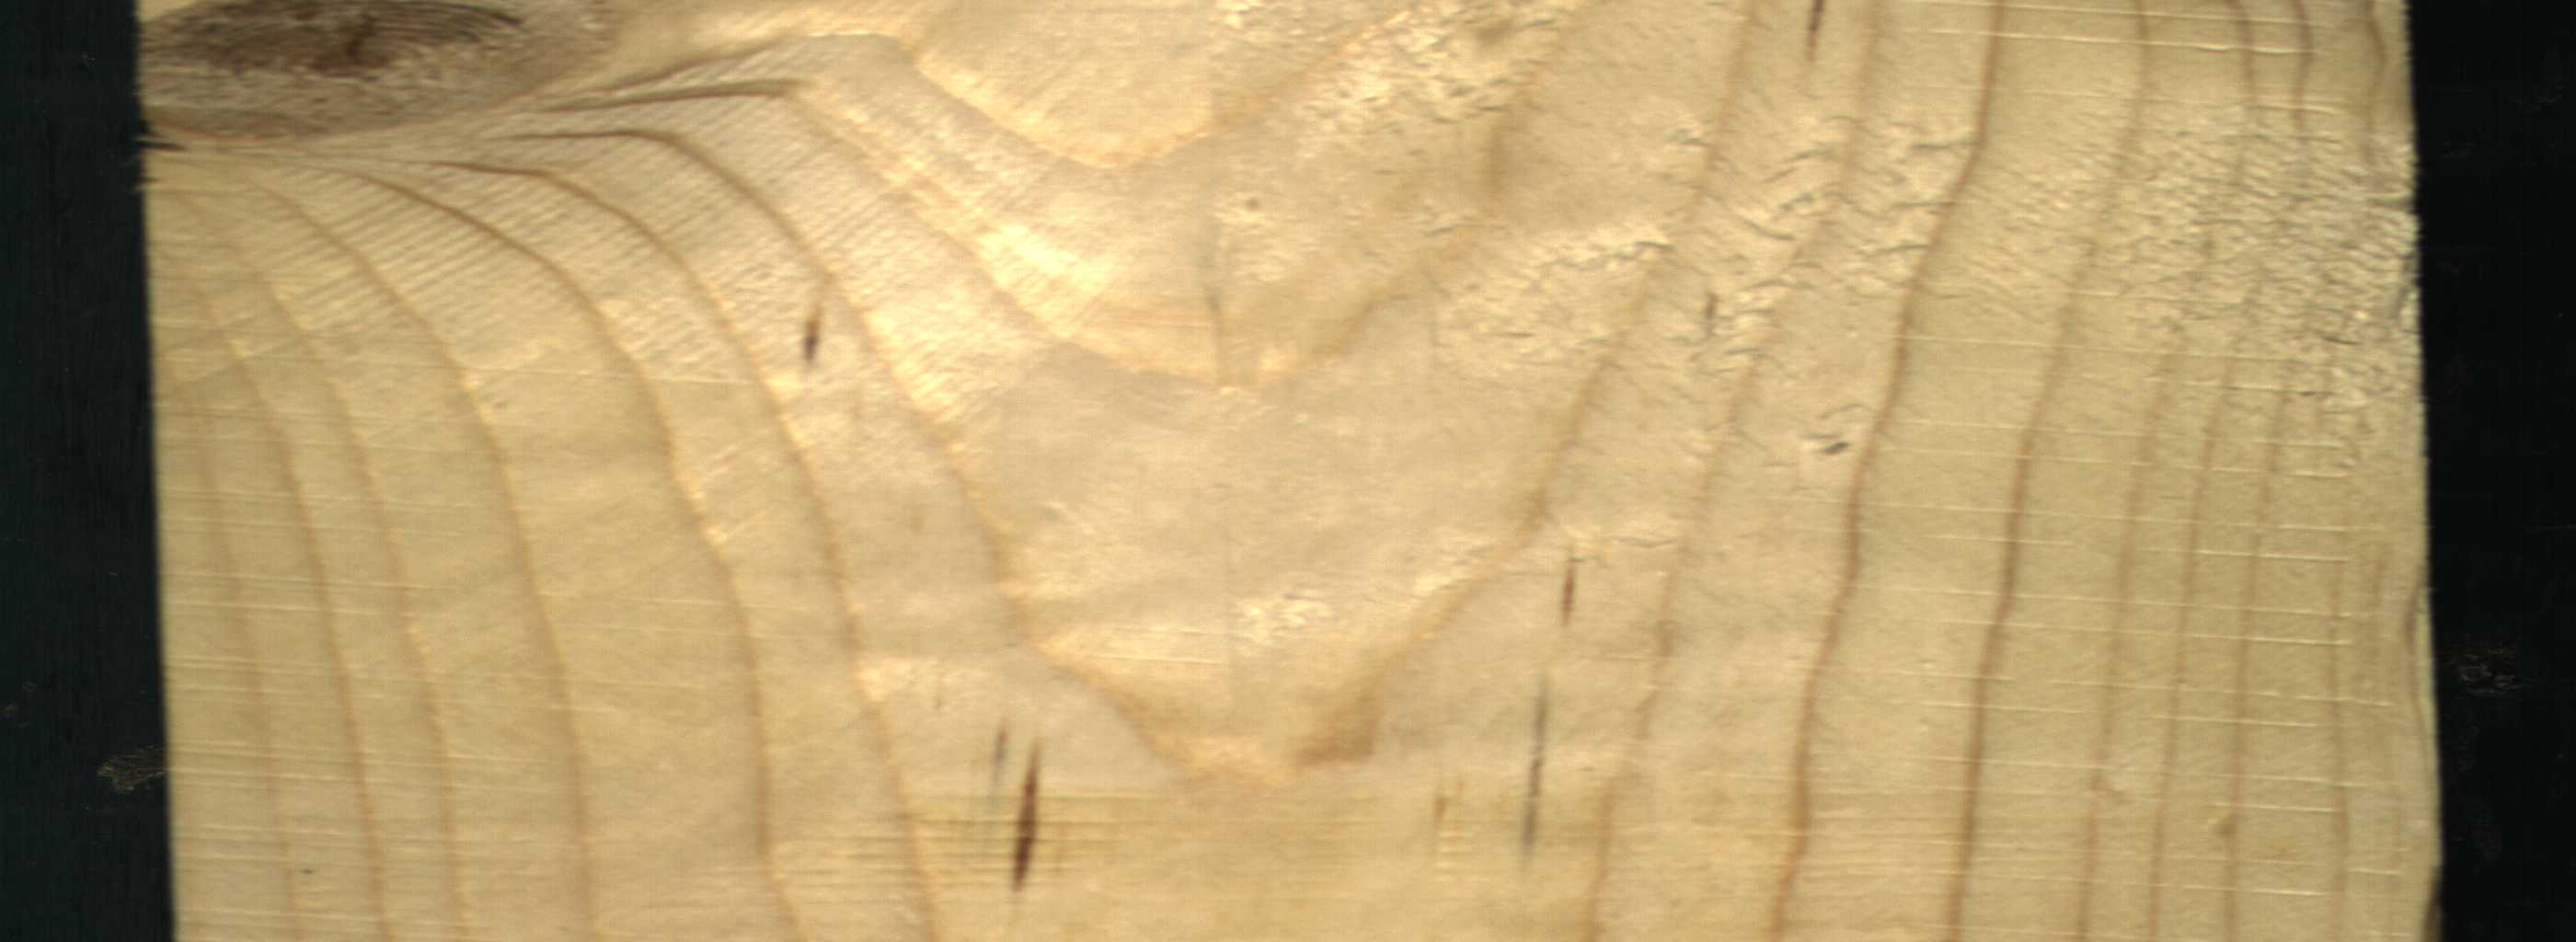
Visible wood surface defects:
resin
resin
resin
Live_Knot